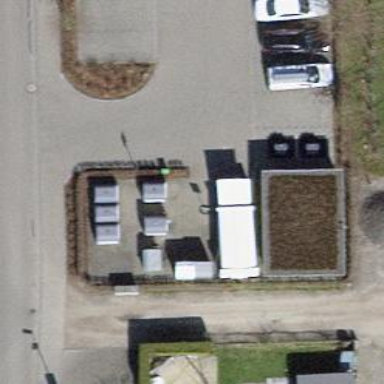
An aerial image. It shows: Recycling container at amenity designated for recycling.